Field crop: maize
Growth stage: 2
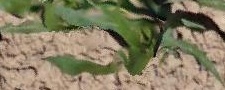
Species: maize